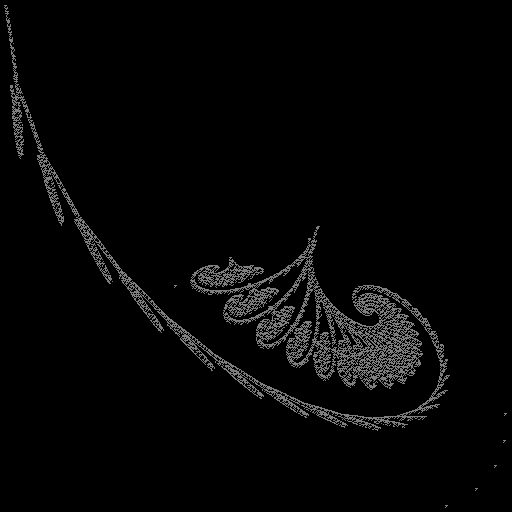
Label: fleabane